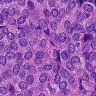
Metastatic tissue present: yes